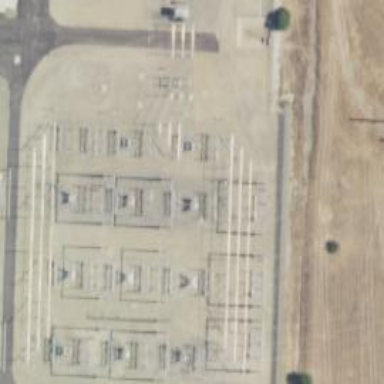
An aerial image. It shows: Switch for power supply.